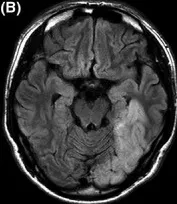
Transverse magnetic resonance (MR) images. FLAIR image. Show hyperintensity in the left temporo-occipital lobe.
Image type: radiology (mri)